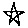
Label: star